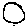
Label: circle